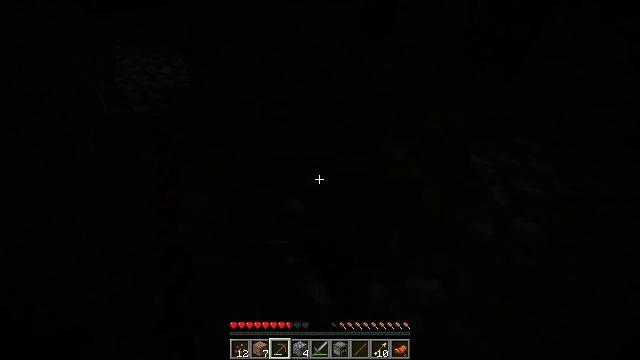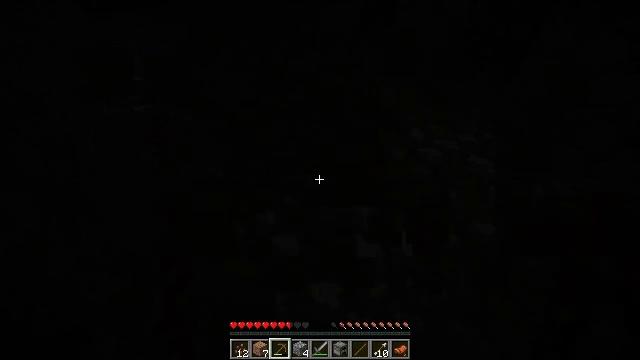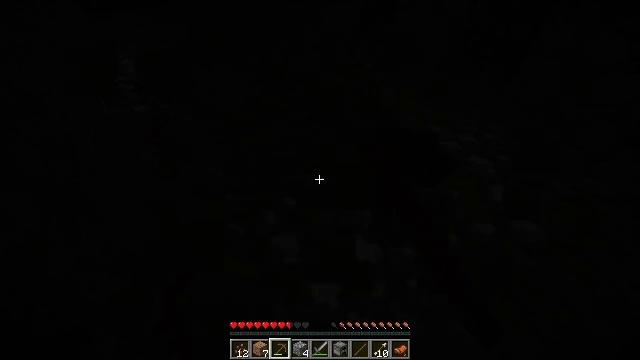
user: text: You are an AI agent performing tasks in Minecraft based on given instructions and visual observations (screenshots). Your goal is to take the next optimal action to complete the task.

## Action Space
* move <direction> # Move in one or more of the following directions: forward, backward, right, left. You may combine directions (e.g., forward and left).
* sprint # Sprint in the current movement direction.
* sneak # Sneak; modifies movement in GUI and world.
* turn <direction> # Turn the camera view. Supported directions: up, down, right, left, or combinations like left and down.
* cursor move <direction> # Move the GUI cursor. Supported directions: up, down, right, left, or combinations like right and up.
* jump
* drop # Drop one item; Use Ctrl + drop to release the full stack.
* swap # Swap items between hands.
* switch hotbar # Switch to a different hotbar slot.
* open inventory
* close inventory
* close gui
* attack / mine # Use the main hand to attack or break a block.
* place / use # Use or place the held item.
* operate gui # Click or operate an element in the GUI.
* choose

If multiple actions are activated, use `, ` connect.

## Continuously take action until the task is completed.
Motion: motion action
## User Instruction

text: Mine the mossy cobblestone underground.
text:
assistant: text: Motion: attack / mine
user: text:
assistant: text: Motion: attack / mine
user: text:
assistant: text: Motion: attack / mine